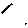
Label: line